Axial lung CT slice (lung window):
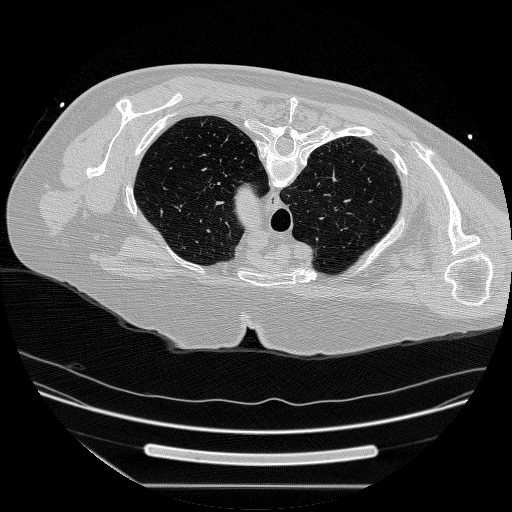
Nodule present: no